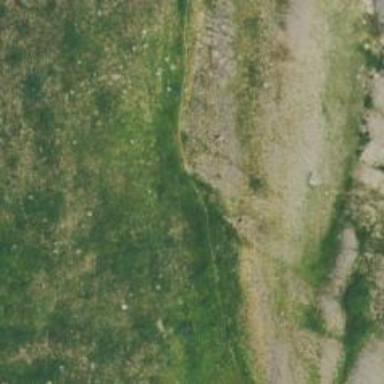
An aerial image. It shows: Trail path.